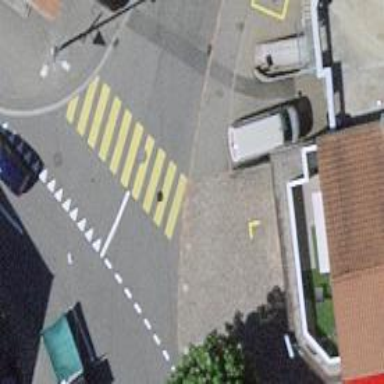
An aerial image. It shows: Marked road crossing.